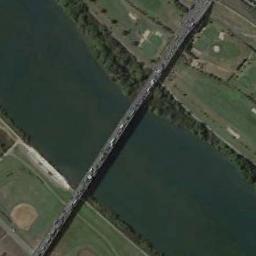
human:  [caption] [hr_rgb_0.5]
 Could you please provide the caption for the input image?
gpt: A bridge built on a dark green river and a baseball diamond on the one side of the river .

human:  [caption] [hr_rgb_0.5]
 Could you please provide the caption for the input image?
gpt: Farms are on both sides of the river .

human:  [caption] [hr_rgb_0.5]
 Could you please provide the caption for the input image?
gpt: There is a bridge over the river between the farmlands .

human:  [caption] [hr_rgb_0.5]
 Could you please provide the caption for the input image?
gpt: A bridge connects the land on both sides of the turquoise water  There is a large farmland on the land  There are many cars on the bridge .

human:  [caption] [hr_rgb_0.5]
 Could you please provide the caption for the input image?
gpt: Numerous cars are on the bridge .